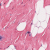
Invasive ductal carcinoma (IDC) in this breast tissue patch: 0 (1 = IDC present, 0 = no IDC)